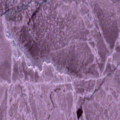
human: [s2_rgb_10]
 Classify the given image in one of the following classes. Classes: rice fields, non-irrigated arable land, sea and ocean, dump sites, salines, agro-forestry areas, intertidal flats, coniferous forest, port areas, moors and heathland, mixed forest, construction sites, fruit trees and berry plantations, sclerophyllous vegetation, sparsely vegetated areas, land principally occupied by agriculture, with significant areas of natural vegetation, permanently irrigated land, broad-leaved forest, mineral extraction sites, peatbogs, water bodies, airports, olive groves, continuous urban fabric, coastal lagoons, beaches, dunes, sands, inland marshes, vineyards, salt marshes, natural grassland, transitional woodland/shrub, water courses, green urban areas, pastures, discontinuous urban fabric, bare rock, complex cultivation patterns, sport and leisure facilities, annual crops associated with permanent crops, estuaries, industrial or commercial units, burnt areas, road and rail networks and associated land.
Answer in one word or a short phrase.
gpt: sea and ocean